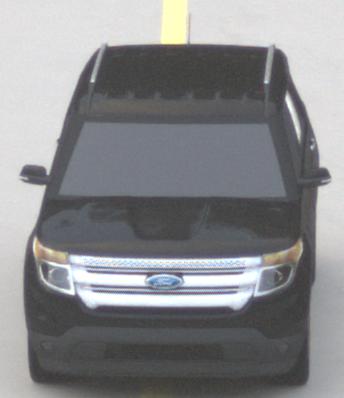
Make: Ford
Model: Explorer
Detailed model: Gen. 5
Model produced from: 2010
Model produced until: 2019
Doors: 5
Color: black
Road condition: dry road
Daytime: sunrise or sunset
Contrast: low contrast